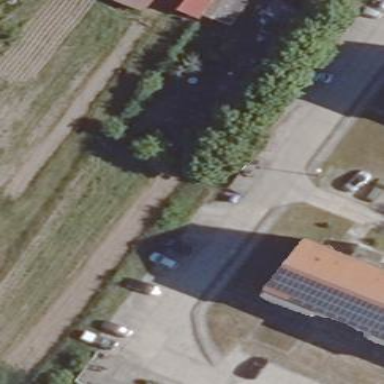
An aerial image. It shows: Street-side parking area.